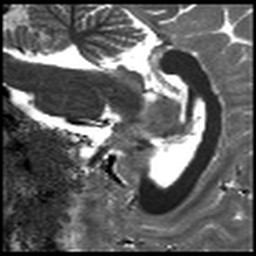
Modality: T1map
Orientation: sagittal
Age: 19
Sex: male